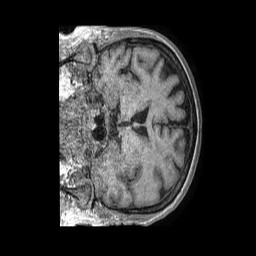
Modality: T1w
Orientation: coronal
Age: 62
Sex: female
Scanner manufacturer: philips
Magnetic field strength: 1.5 T
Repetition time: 0.007996 s
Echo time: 0.003676 s